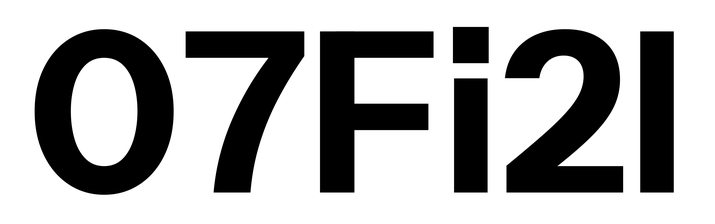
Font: InstrumentSans_Bold